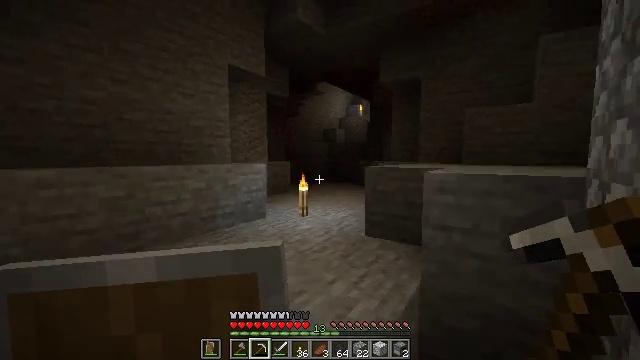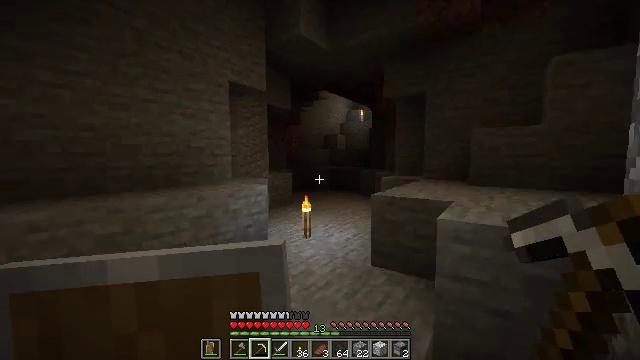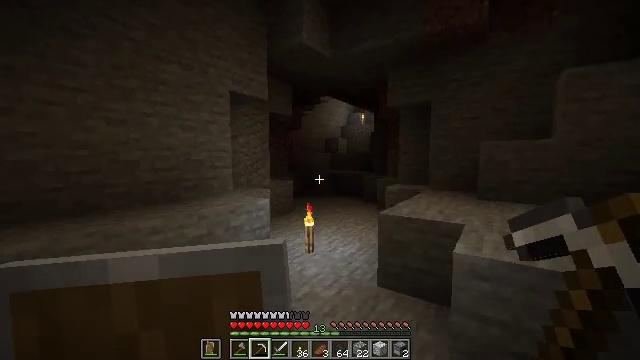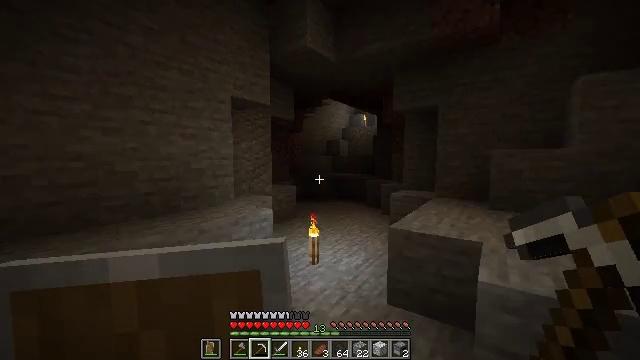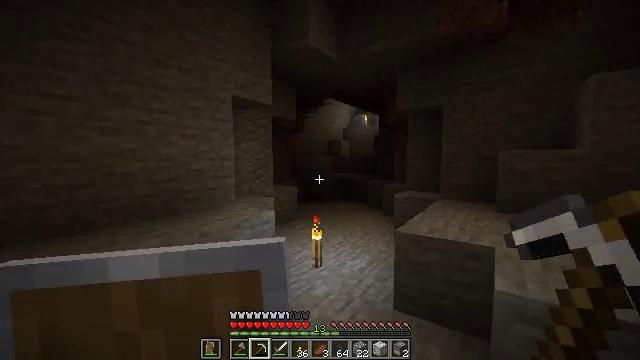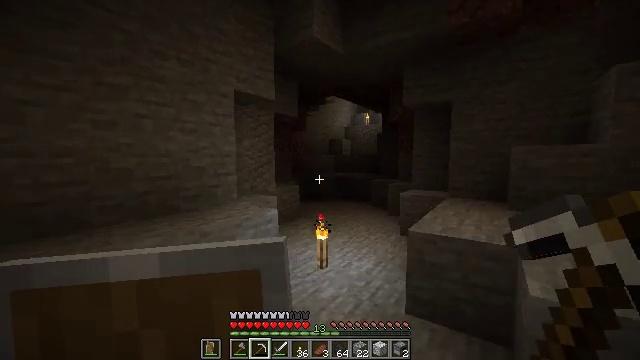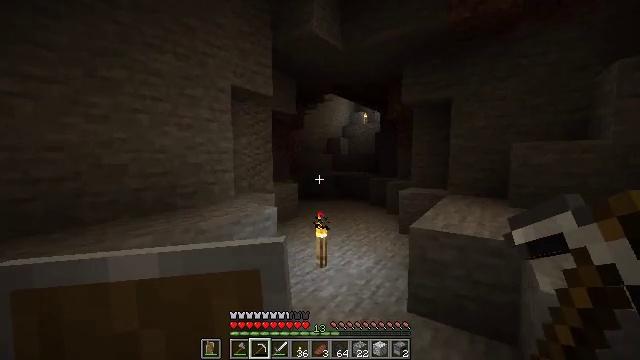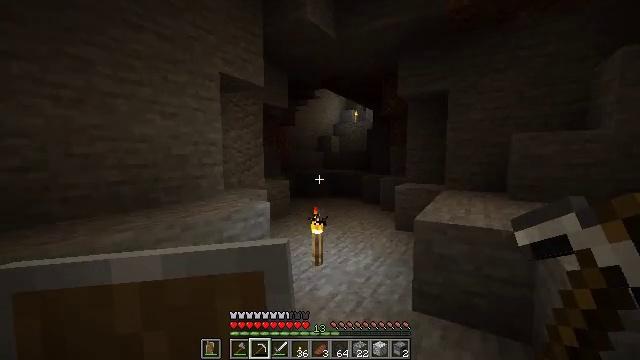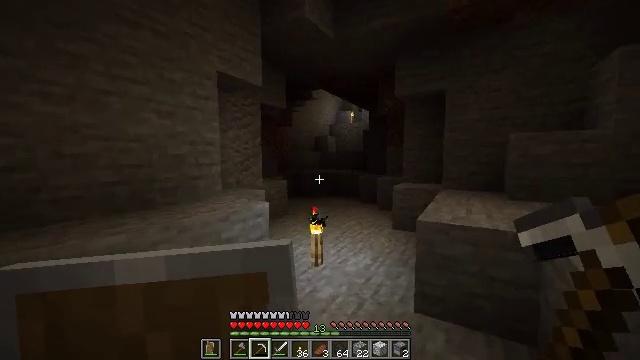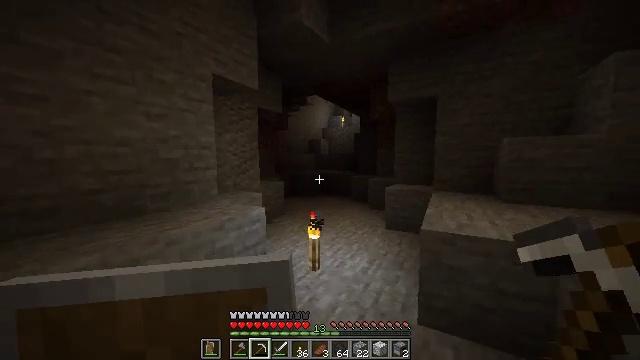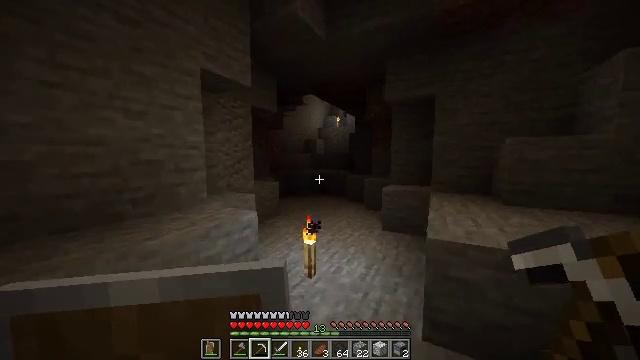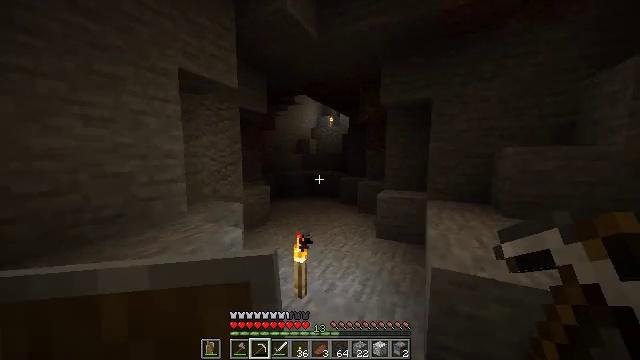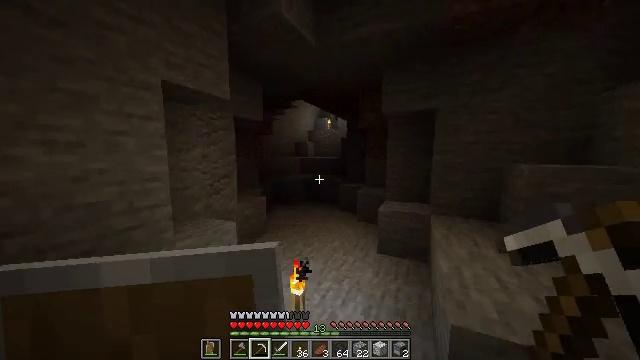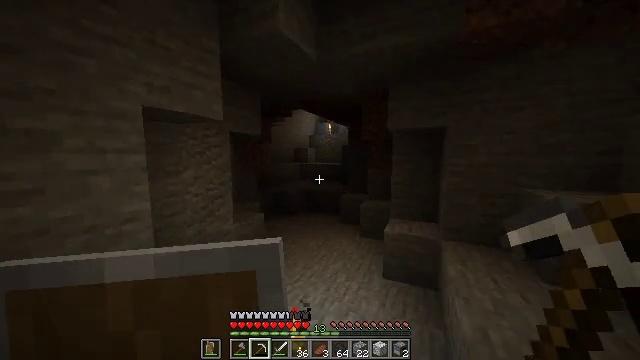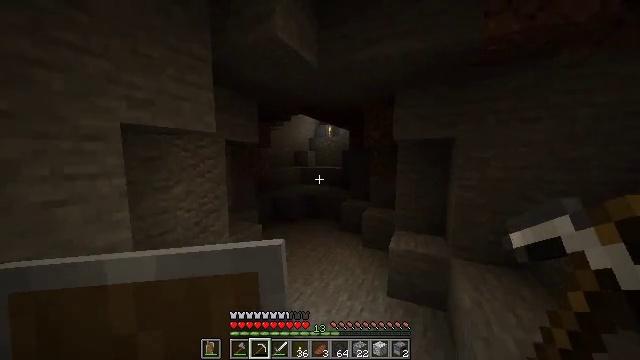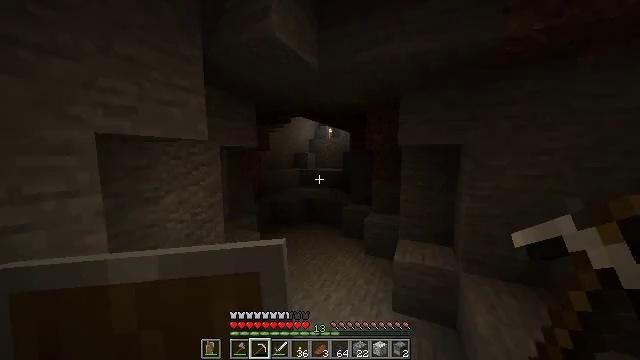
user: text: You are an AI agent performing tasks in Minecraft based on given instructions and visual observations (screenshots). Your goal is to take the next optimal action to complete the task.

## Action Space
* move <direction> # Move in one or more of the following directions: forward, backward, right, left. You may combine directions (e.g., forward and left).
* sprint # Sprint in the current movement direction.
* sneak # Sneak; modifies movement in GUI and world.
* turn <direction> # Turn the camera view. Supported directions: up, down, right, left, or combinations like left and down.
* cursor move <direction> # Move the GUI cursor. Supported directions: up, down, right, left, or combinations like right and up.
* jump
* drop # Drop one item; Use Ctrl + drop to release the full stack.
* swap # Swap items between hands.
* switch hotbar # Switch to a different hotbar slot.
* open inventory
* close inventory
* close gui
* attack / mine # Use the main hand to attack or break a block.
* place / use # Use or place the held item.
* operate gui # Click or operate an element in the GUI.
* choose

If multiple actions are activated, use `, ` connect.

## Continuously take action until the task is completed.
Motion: motion action
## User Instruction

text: Retrieve the white bed for later use.
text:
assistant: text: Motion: move forward and move left, jump
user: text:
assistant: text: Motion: move forward and move left
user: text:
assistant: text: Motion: move forward and move left
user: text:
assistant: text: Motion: move forward and move left
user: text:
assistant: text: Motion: move forward
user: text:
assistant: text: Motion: move forward
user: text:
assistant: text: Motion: move forward, sprint, turn right
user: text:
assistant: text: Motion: move forward, sprint
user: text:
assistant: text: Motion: move forward, sprint, turn right
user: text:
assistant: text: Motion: move forward, sprint, turn right
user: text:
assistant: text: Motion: move forward, turn right, jump
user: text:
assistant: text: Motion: move forward, jump
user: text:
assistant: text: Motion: move forward, jump
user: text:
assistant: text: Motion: move forward, jump
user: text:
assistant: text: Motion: move forward, jump
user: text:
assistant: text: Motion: move forward, jump
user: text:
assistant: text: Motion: move forward, jump
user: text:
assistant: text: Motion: move forward
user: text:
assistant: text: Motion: move forward
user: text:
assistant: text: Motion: move forward
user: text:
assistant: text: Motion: move forward
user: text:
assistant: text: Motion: move forward
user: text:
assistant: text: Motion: move forward
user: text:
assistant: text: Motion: move forward
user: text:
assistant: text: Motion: move forward
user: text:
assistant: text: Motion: move forward
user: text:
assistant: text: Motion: move forward
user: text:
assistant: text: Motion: move forward
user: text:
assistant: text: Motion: move forward
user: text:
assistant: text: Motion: move forward